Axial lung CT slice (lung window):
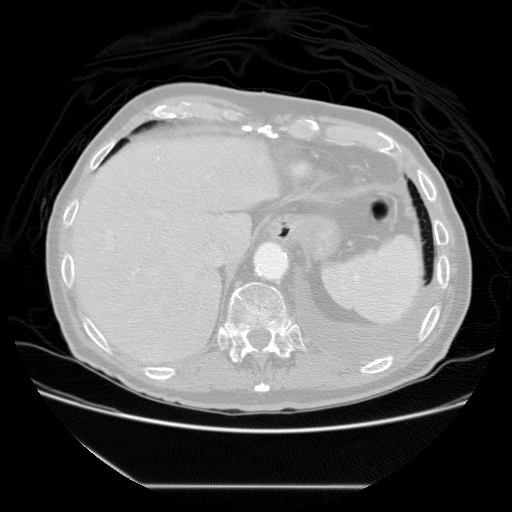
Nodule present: no